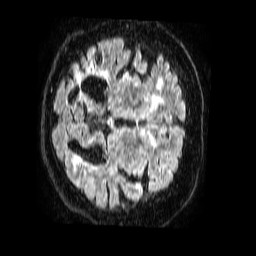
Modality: FLAIR
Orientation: axial
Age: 74
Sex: female
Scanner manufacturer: philips
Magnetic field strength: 1.5 T
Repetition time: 4.8 s
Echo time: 0.3 s